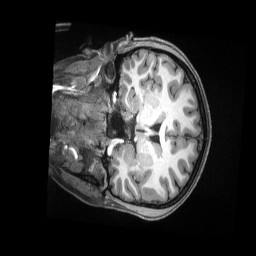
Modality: T1w
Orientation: coronal
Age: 21
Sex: female
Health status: ill
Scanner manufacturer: siemens
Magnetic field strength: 3 T
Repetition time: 2.5 s
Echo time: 0.00181 s